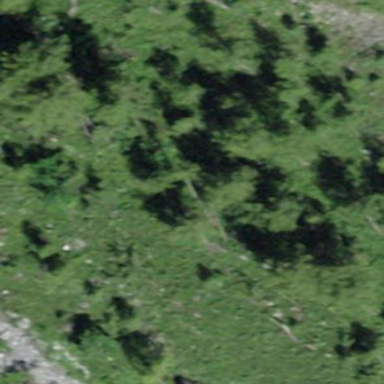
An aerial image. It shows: Forest area.